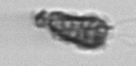
Label: Syracosphaera_pulchra